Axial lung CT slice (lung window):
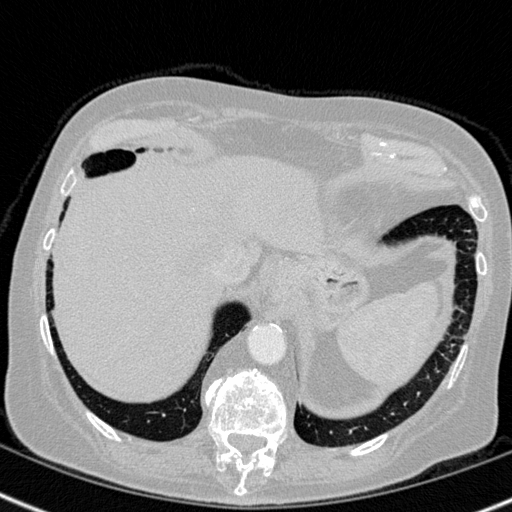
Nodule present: no